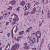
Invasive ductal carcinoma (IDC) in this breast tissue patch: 1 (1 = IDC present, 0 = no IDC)